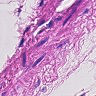
Metastatic tissue present: no